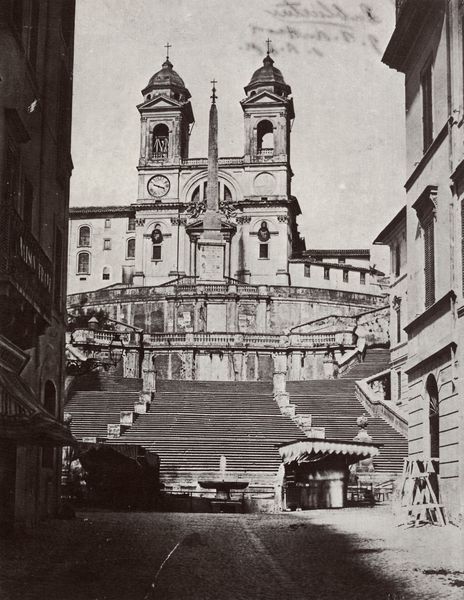
Titel: Rom - Die Spanische Treppe und SS. Trinità dei Monti von der Via Condotti aus
Künstler: Italienischer Photograph
Standort: Rom
Institution: Archivio Fotografico Comunale
Schlagwörter: dunkel, himmel, schatten, weiß, stadt, fenster, grau, hell, licht, schwarz, strasse, säule, tür, blick, gebäude, haus, architektur, barock, rahmen, stein, häuser, brüstung, kirche, sonne, brunnen, rund, turm, statue, balkon, schrift, bogen, fassade, gasse, italien, perspektive, pflaster, platz, kuppel, leiter, treppe, treppen, uhr, aufgang, geländer, stufe, stufen, foto, fotografie, photographie, bögen, fugen, treppenstufen, kreuz, türme, balustrade, schwarz weiss, kiosk, stand, spiegelverkehrt, rom, photo, kreuze, untersicht, obelisk, baldachin, fontäne, postkarte, böcke, aufnahme, handschrift, kirsche, marktstand, sakralbau, rinne, turmuhr, markise, kriche, buden, stände, markisen, strase, schwarzweiß weiß, spanische, itlaien, spiegelschrift, francesco, schwazweiss, spanische treppe, strasße, baselisk, brünnen